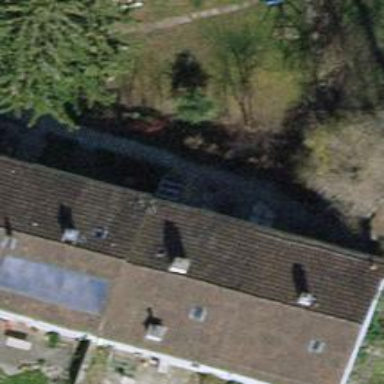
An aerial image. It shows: Terrace building with tile roof.